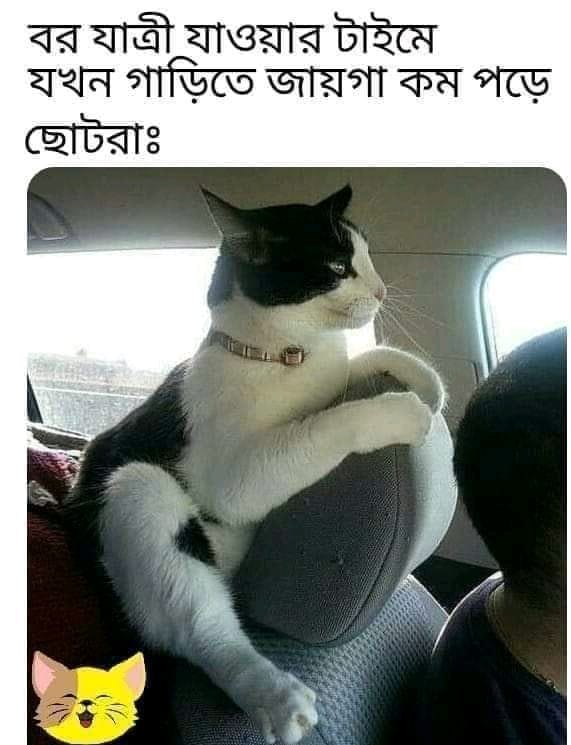
Caption: বর যাত্রী যাওয়ার টাইমে যখন গাড়িতে জায়গা কম পড়ে      ছোটরাঃ
Label: non-hate